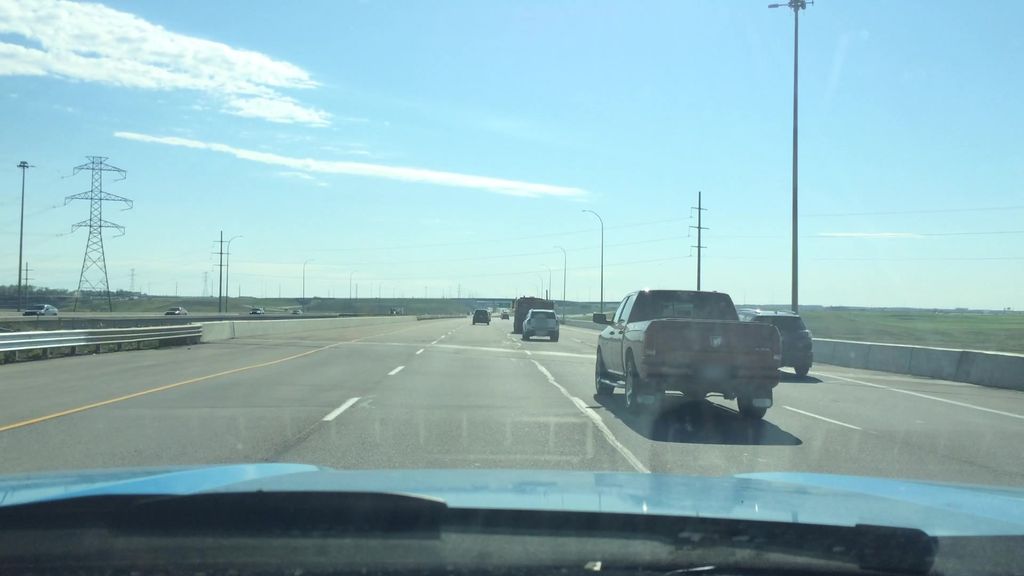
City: calgary